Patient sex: M
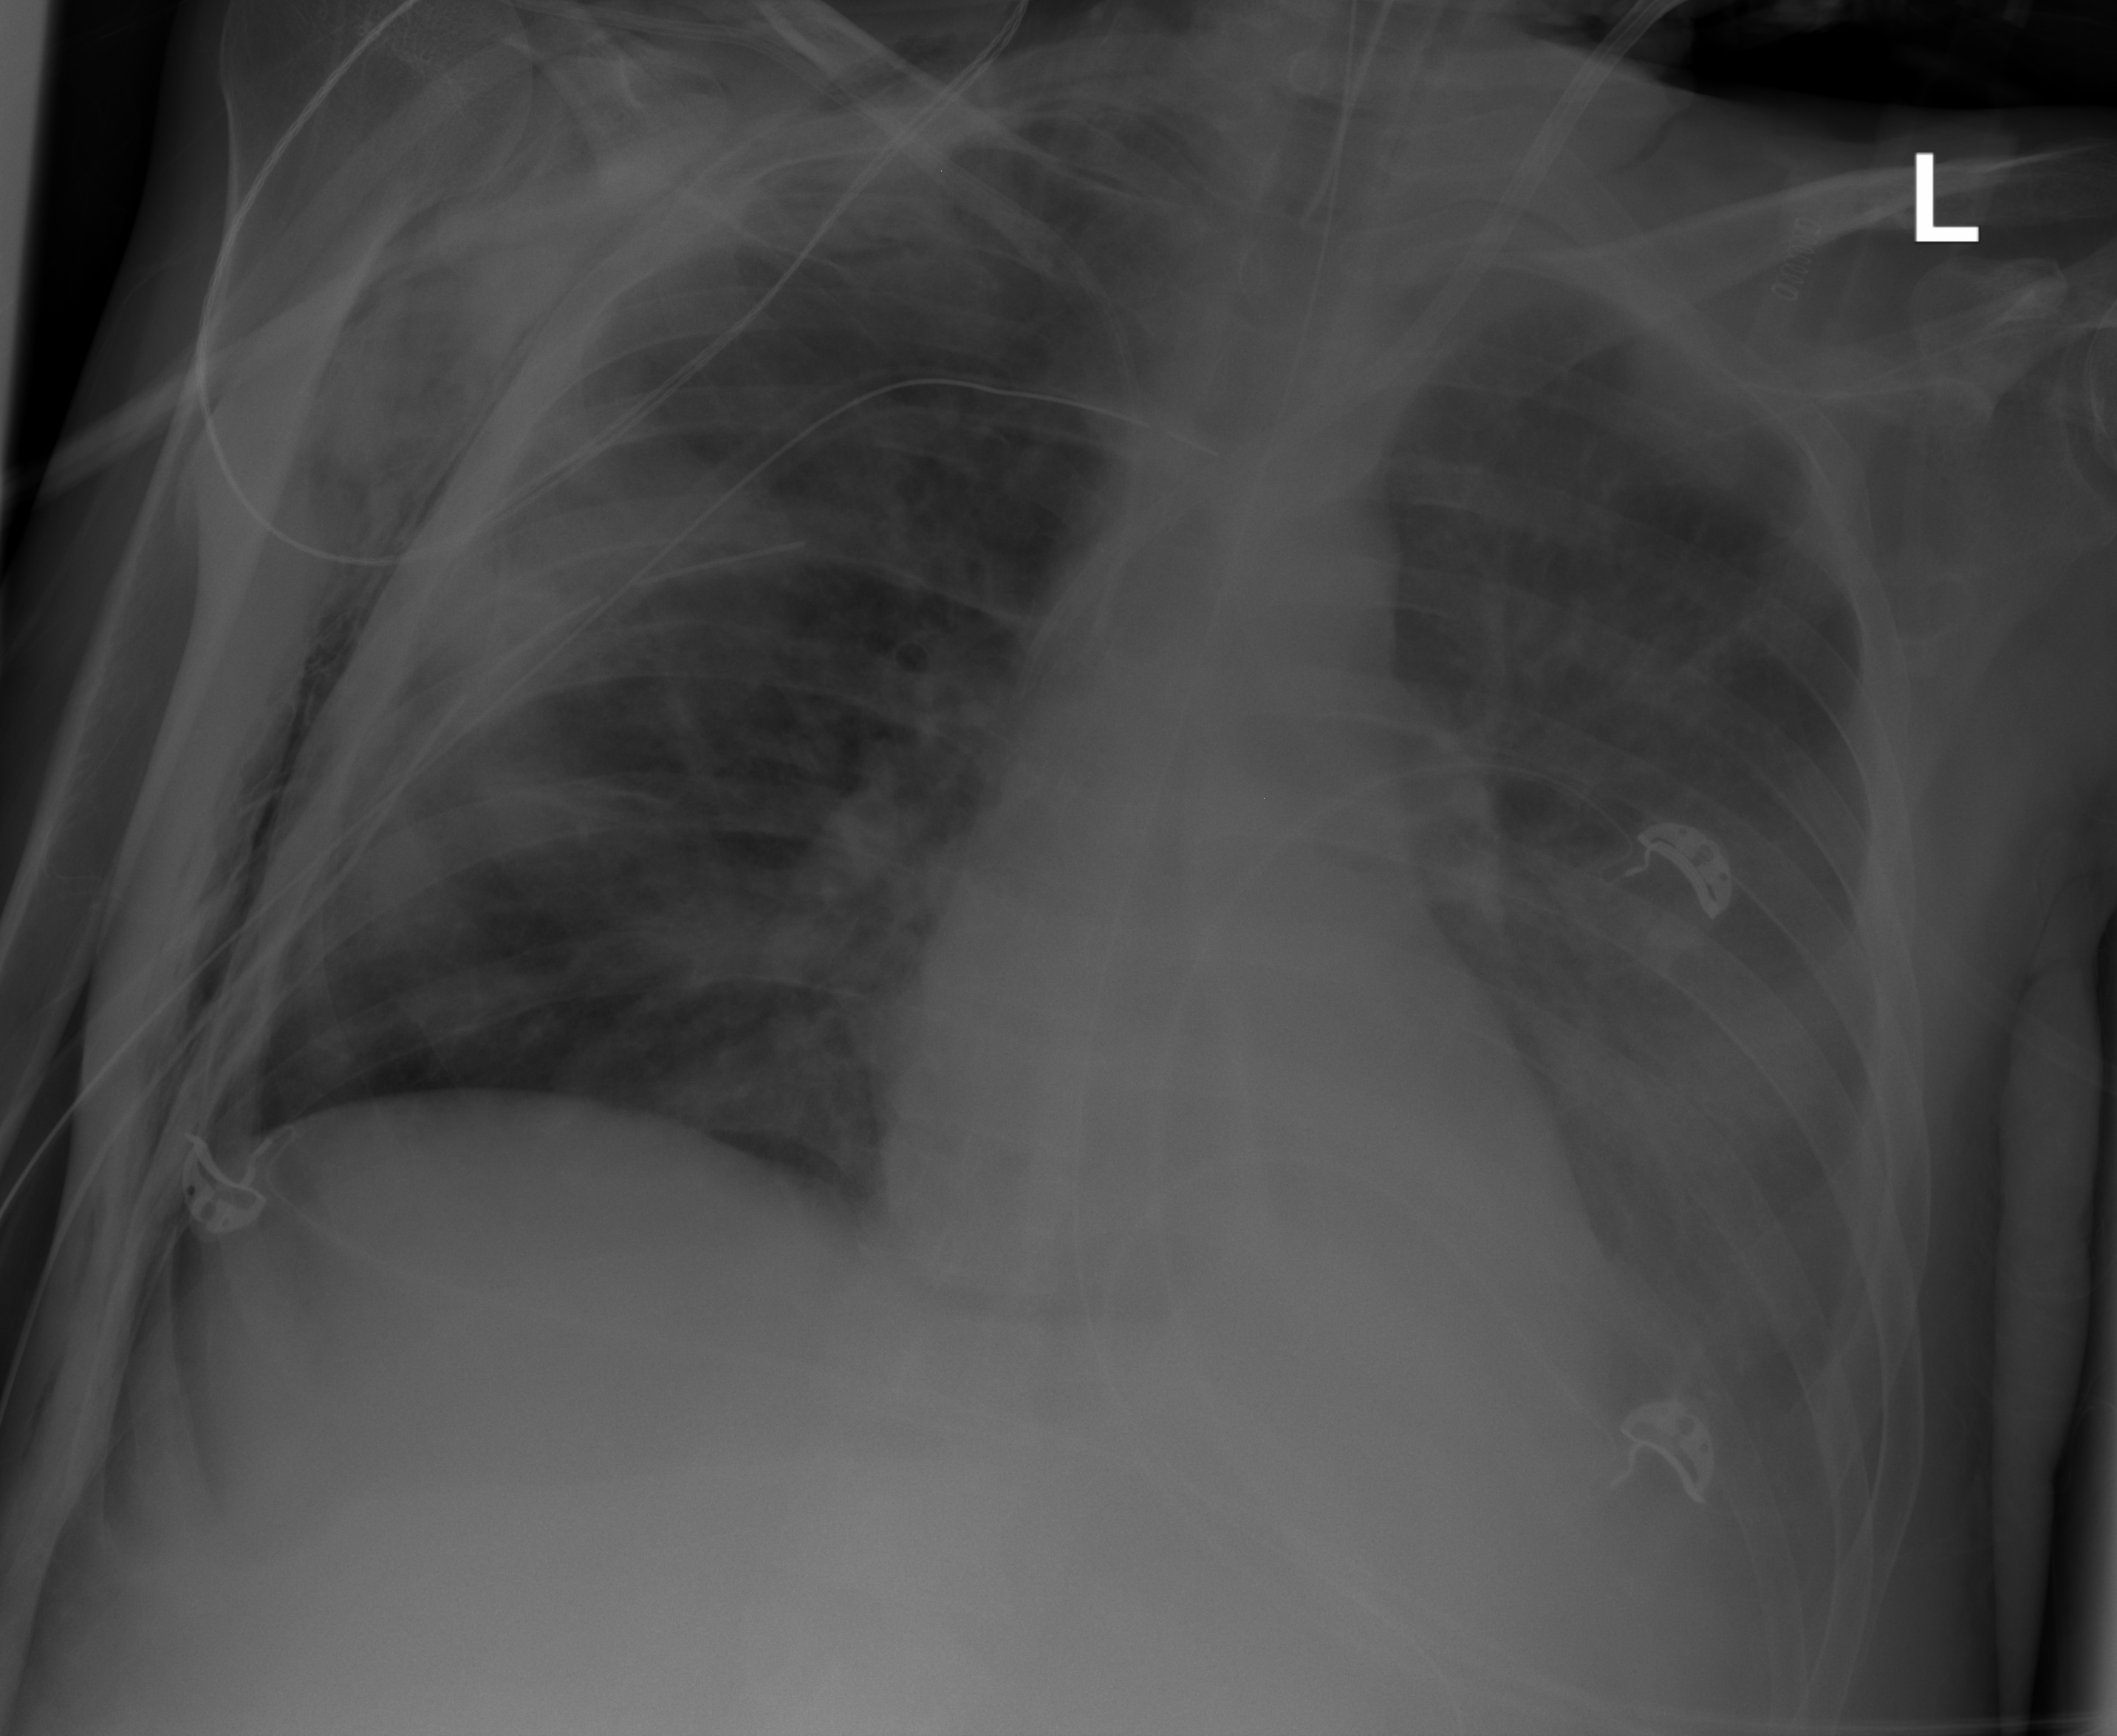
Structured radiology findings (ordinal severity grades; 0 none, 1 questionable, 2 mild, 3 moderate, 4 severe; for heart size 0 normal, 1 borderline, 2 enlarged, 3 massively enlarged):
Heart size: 0
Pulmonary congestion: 0
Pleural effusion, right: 0
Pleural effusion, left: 3
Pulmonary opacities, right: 2
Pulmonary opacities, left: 2
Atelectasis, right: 0
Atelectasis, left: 3